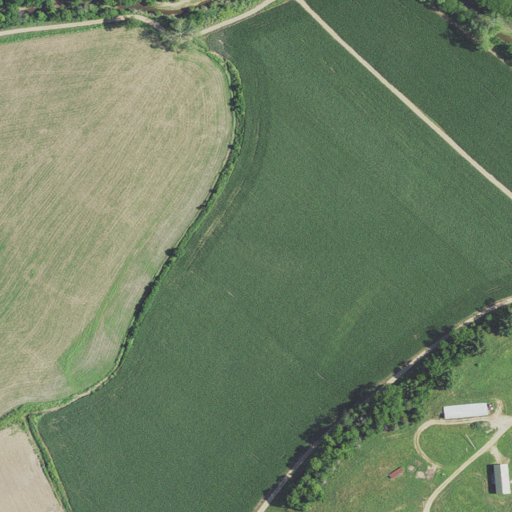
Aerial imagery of valley in Missouri named School Hollow containing cultivated crops, pasture, open development, low intensity development, deciduous forest, and medium intensity development